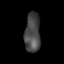
Tissue: lung
Cell type: Others
Senescence score: 0.2334
Nuclear area (px): 601
Mean DAPI intensity: 72.095